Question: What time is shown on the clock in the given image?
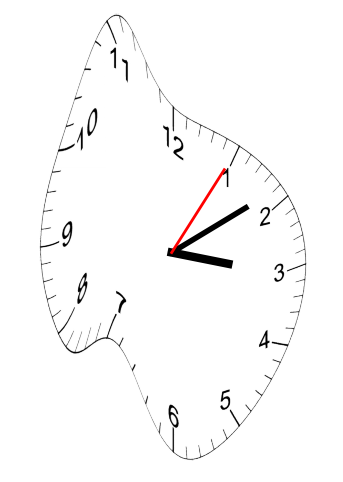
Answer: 03:09:05